Question: Code below:
'''
import numpy as np
from numpy import random_intel
import mkl_fft
import matplotlib.pyplot as plt
n = 10**5
a = np.random_intel.rand(n)
b = mkl_fft.fft(a)
plt.scatter(b.real,b.imag)
plt.show()
print(b)
for i in b :
if i.real > n/2:
print("Weird FFT Number is ",i)
'''
Result is :

You can see:
'''
Weird FFT Number is (<PHONE>24+0j)
'''
Why FFT with random set came out one particular number?
---
(Thanks to Paul Panzer & SleuthEye)
With 'mkl_fft.fft(a-0.5)' the final result is:
<URL>
---
[2019/03/29 Updated]
With normalized data everything went well
'b = mkl_fft.fft((a - np.mean(a))/np.std(a))'
The average value of '(a - np.mean(a))/np.std(a)' is near zero
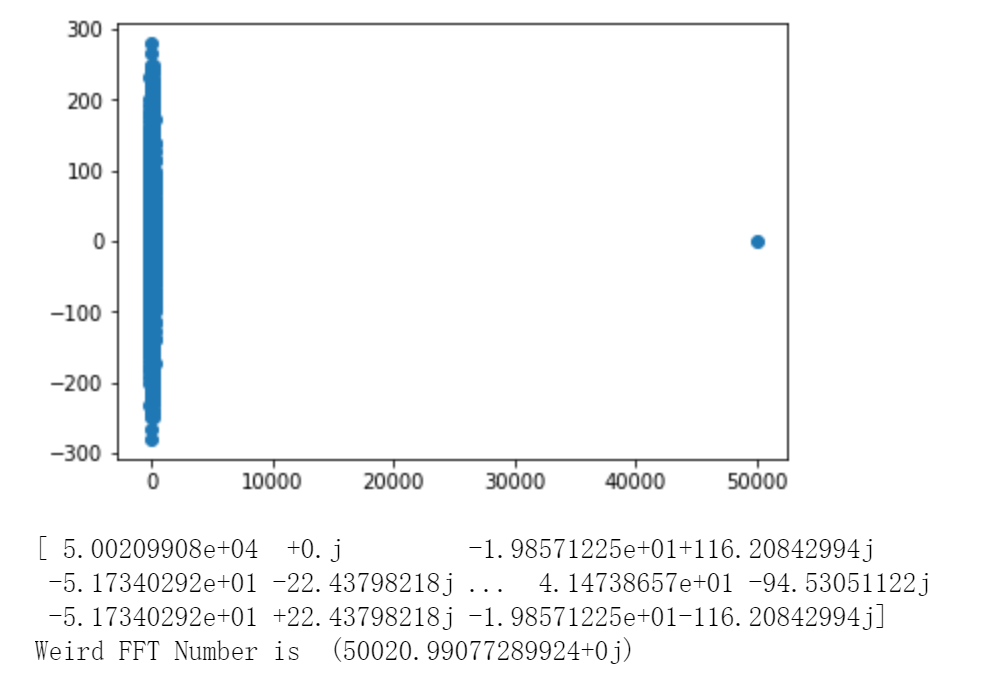
Answer: That is the constant or zero frequency mode, which is essentially the mean of your signal. You are sampling uniformly from the unit interval, so the mean is ~0.5. Some fft implementations scale this with the number of points to save a multiplication.